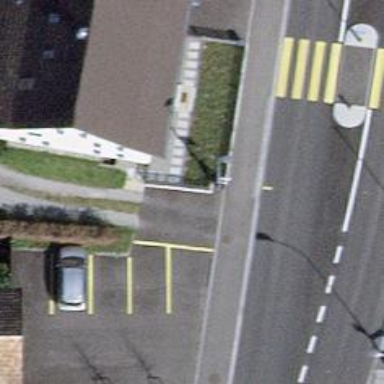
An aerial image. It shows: Bus stop with platform for public transport.